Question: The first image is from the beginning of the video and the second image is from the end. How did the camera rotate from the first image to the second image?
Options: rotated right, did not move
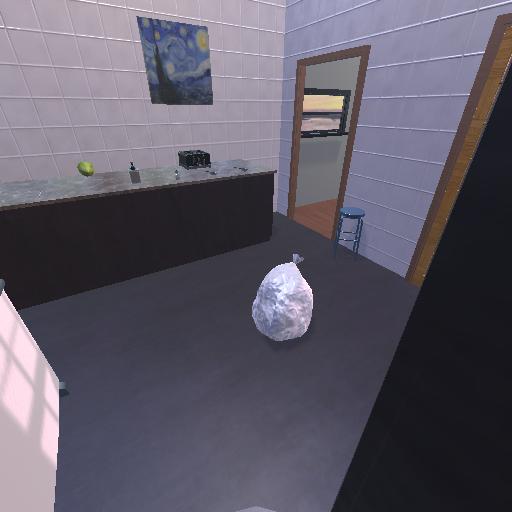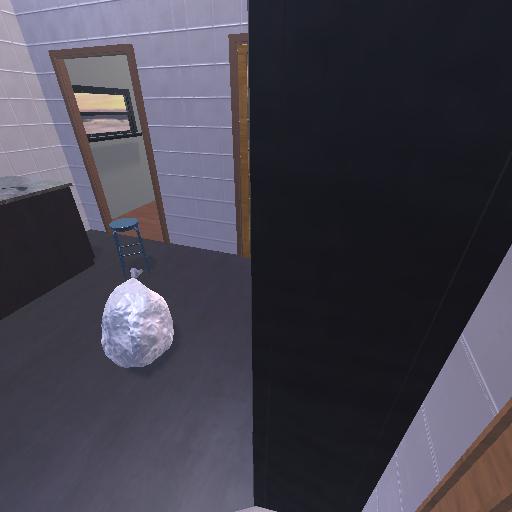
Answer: rotated right